Aerial crown-view tile of a tropical tree (Barro Colorado Island, Panama), acquired 20250818:
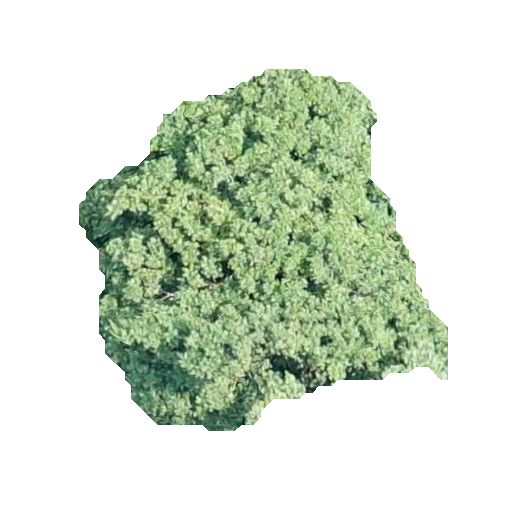
Species: Spondias radlkoferi
GBIF accepted scientific name: Spondias radlkoferi
Crown area: 129.057 m²